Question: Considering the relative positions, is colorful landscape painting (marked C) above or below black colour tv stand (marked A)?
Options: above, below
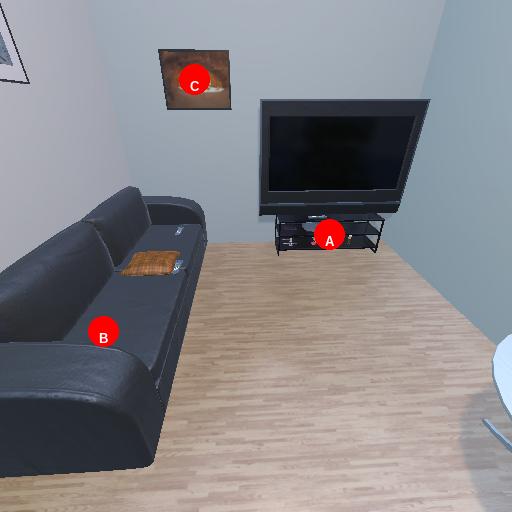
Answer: above